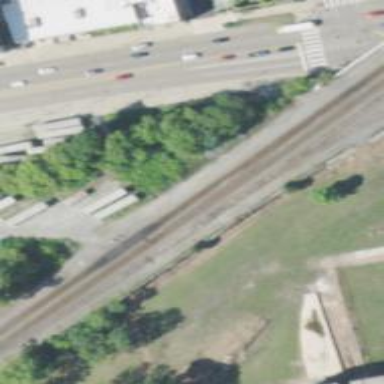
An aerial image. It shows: Railway line running on embankment.